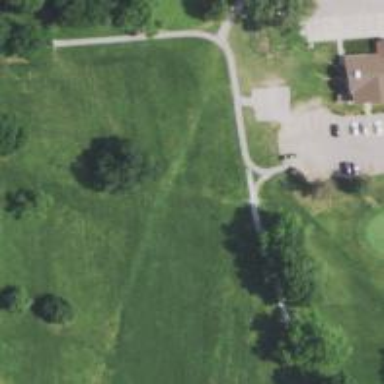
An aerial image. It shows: Service road with high-quality grade1 tracktype. It resembles golf cart path.